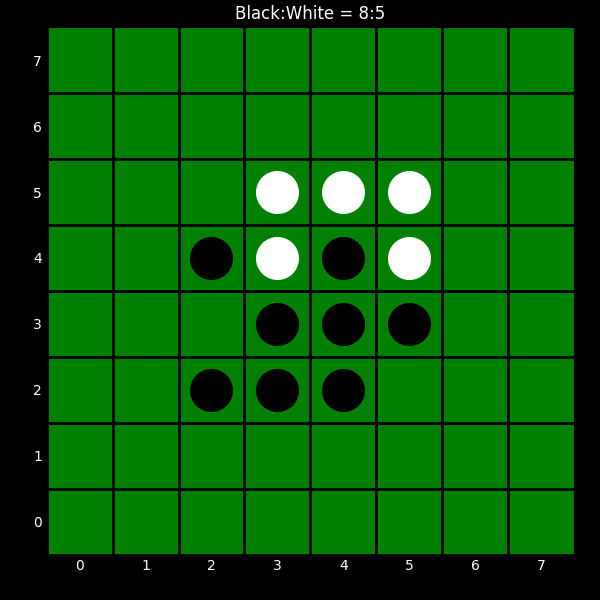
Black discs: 8
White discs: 5